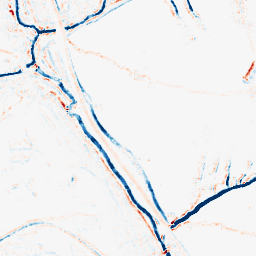
Category: morphological
Decomposition family: morphological_ellipse
Decomposition parameters: operation: average
width: 5
height: 5
Upsampling method: cubic_mitchell
Upsampling parameters: scale: 2
Upsampling scale: 2